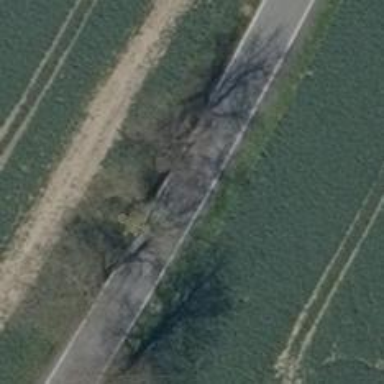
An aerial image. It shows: Asphalt road classified as primary highway.